九年级 · 画法几何学
(本小题 8.0 分)按要求画图:(1)如图1, 平面上有四个点 $A, B, C, D$, 按下列要求画出图形.(1) 连接 $B D$;(2)画直线 $A C$ 交 $B D$ 于点 $M$;(3)画出线段 $C D$ 的反向延长线;(2)有 5 个大小一样的正方形制成如图2所示的拼接图形(阴影部分), 请你在图中的拼接图形上再接一个正方形, 使新拼接成的图形经过折叠后能成为一个封闭的正方体盒子. (注意: 添加
    所有符合要求的正方形, 添加的正方形用阴影和序号表示).
    A
    B.
    $C^{\cdot}$图1图2
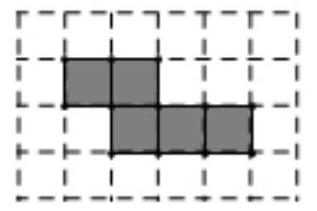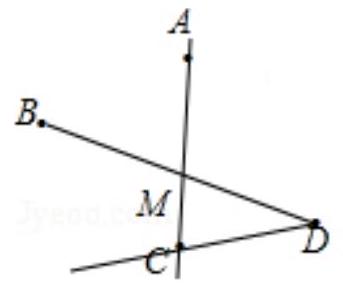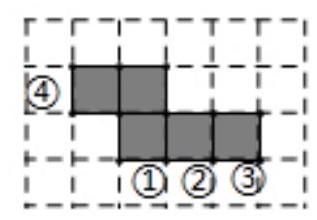
答案: 解: (1)如图1中, 线段 $B D$, 直线 $A C$, 射线 $D C$ 即为所求作.

(2)如图2中，有四种情形.

图1

图2

【解析】(1)根据要求画出图形即可.

(2)根据正方体的展开图的特征解决问题即可.

本题考查作图-应用与设计作图, 正方体的展开图等知识, 解题的关键是理解题意, 灵活运用所学知识解决问题.